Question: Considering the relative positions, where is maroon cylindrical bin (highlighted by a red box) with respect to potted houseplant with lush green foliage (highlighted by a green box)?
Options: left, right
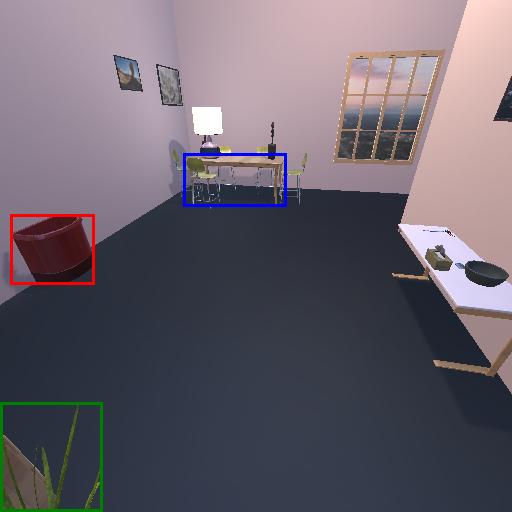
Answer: left